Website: bh-photo
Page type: address-validator
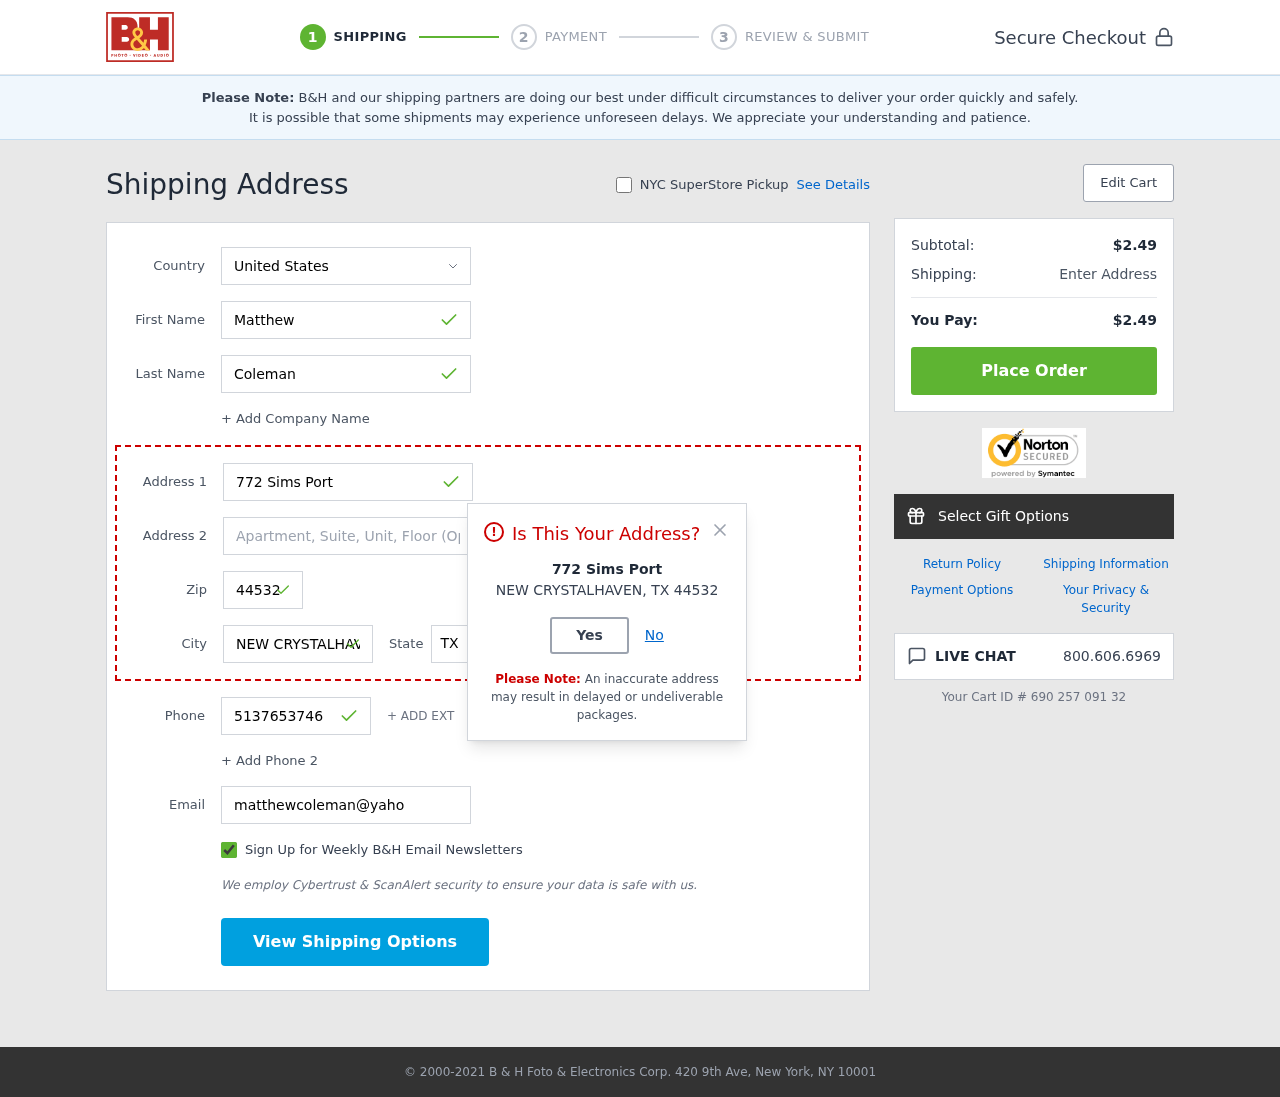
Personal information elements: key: PII_CITY
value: New Crystalhaven
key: PII_COUNTRY
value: United States
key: PII_EMAIL
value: matthewcoleman@yahoo.com
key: PII_FIRSTNAME
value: Matthew
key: PII_LASTNAME
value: Coleman
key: PII_PHONE
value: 5137653746
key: PII_POSTCODE
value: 44532
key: PII_STATE_ABBR
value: TX
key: PII_STREET
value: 772 Sims Port
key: PII_CITY_MODAL
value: NEW CRYSTALHAVEN
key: PII_POSTCODE_FULL
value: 44532
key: PII_POSTCODE_NUMERIC
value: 44532
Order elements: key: ORDER_SUBTOTAL
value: $2.49
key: ORDER_TOTAL
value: $2.49
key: ORDER_ID
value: Your Cart ID # 690 257 091 32